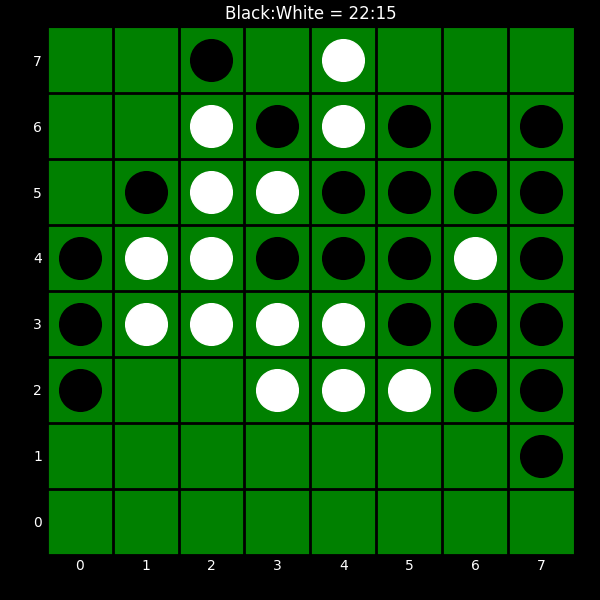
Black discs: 22
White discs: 15